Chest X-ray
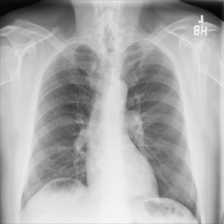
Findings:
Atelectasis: negative
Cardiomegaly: negative
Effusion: negative
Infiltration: negative
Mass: negative
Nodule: negative
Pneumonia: negative
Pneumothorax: negative
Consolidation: negative
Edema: negative
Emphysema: negative
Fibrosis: negative
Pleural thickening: negative
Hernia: negative